Question: I am working on a drawing application in HTML5 canvas, using Easeljs. So far I am able to drag and drop objects into the field, but I only want them within certain bounds.

Objects 1, 2, 4 and 5 should get deleted, but object 3 should be kept.
I have tried using hitTest(), but that didn't work properly (I probably did something wrong). I would love to post the code I used, but my PC froze while working on it... Thought I'd better ask while unfreezing, haha.
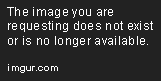
Answer: '''
var obj1 = obj.getBounds().clone(); // obj = a pylon
var e = obj1.getTransformedBounds();
var obj2 = bg.getBounds().clone(); // bg = the big green field
var f = obj2.getTransformedBounds();
if(e.x < f.x || e.x + e.width > f.x + f.width) return false;
if(e.y < f.y || e.y + e.height > f.y + f.height) return false;
return true;
'''
After all it's so simple, but I guess I was working on it for so long that I started to think too hard...